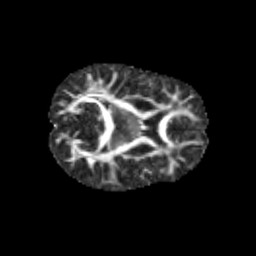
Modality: FA
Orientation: axial
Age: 9
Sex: male
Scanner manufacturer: siemens
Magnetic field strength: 3 T
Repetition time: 3.8 s
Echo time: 0.07 s